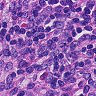
Metastatic tissue present: no